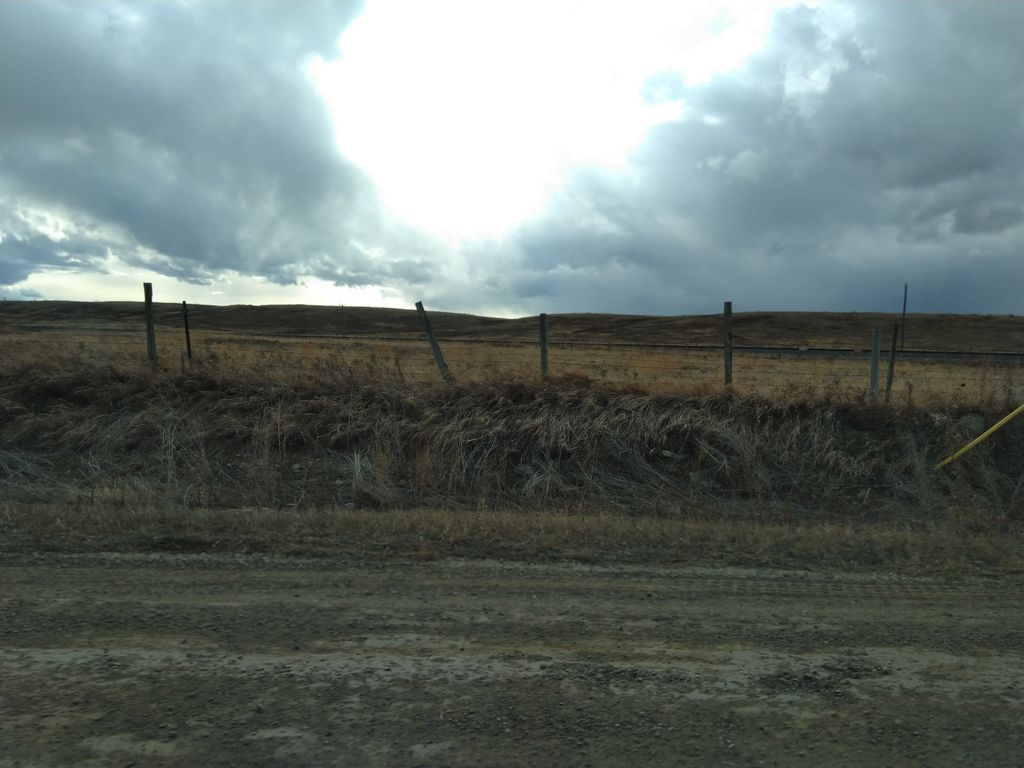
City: calgary